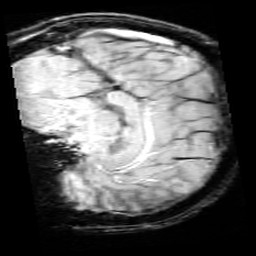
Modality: SWI
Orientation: sagittal
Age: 12
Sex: male
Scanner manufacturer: siemens
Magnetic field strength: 3 T
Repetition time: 0.027 s
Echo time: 0.02 s